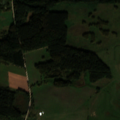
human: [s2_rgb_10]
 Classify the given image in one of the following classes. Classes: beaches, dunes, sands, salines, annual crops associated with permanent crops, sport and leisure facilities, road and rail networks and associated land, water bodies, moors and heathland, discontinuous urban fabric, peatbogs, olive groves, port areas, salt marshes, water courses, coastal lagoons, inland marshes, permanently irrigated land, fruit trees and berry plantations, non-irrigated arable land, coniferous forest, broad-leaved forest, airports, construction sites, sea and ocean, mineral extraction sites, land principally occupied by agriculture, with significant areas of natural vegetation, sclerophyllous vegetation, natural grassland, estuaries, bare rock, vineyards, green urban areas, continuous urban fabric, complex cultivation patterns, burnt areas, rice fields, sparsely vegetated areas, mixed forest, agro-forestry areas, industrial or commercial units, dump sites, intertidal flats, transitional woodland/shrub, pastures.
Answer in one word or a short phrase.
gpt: pastures, land principally occupied by agriculture, with significant areas of natural vegetation, mixed forest